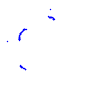
Particle: kaon